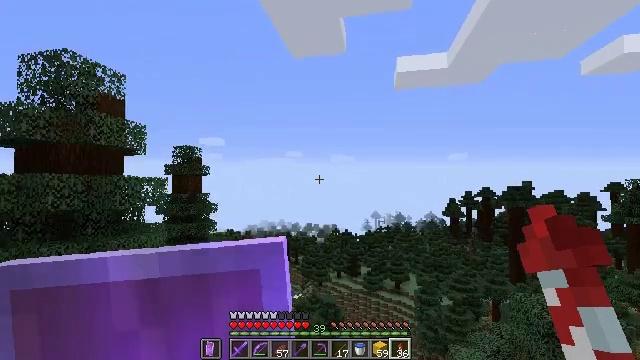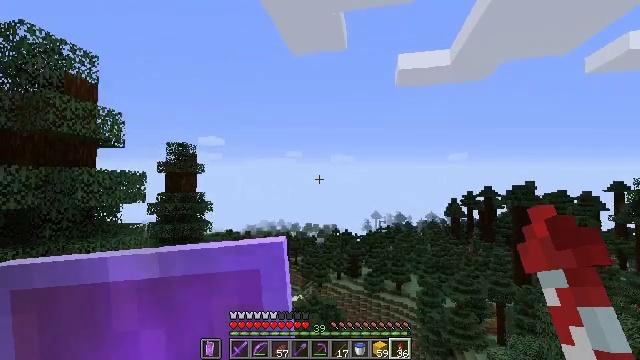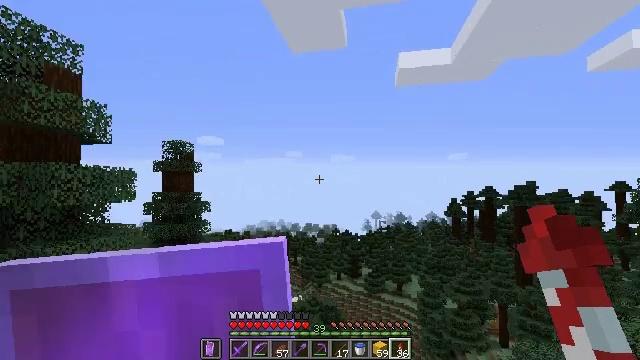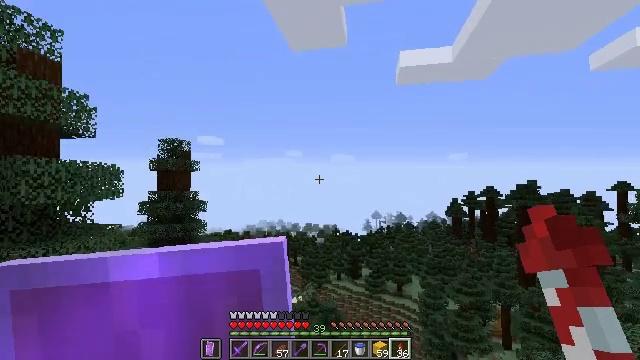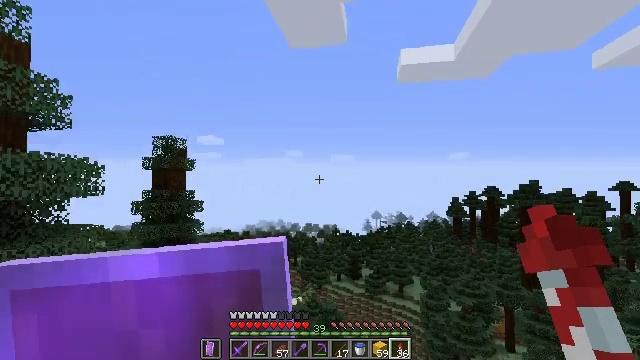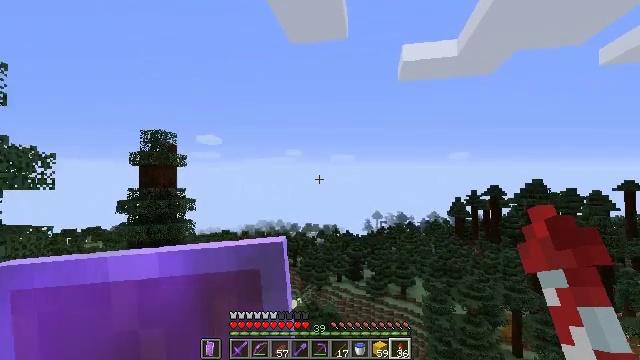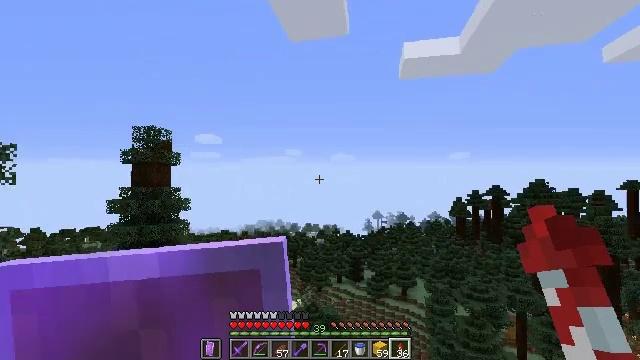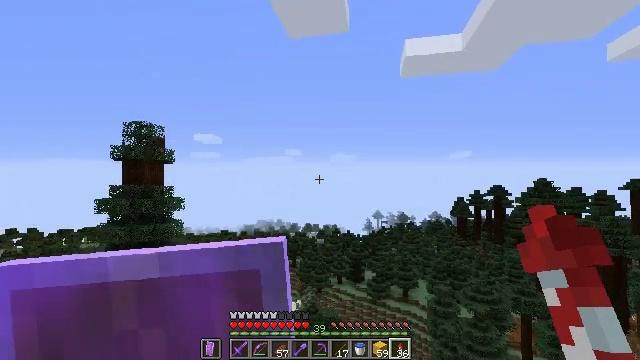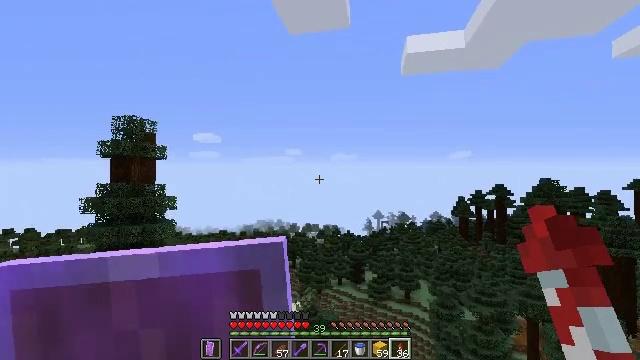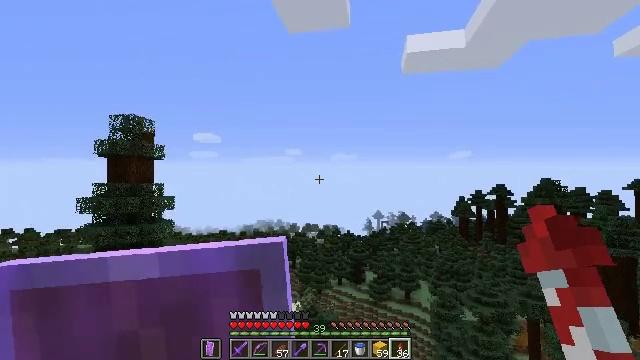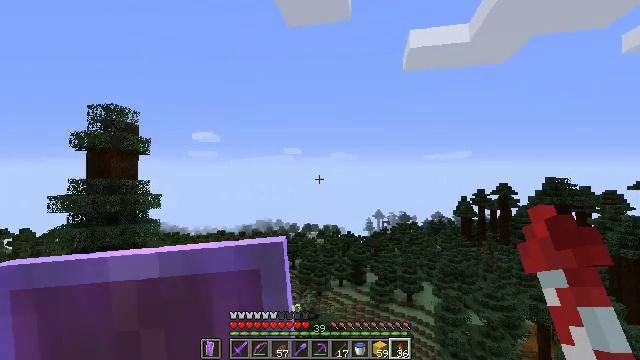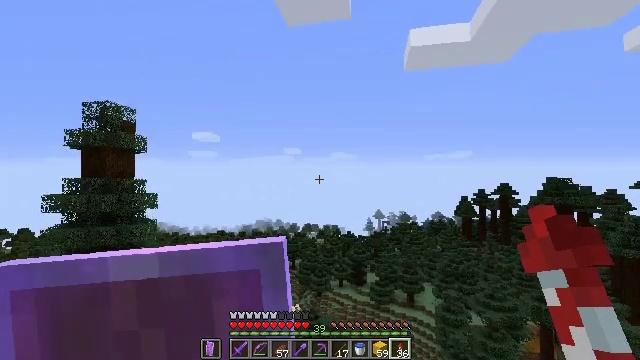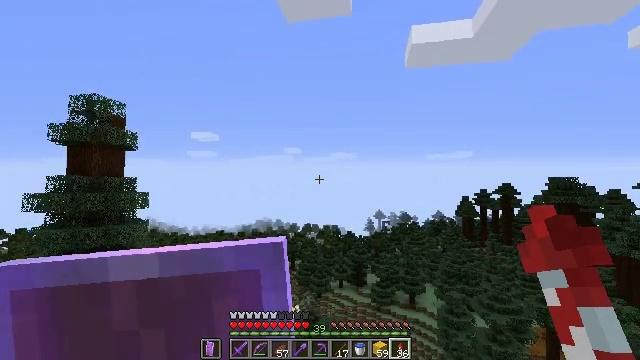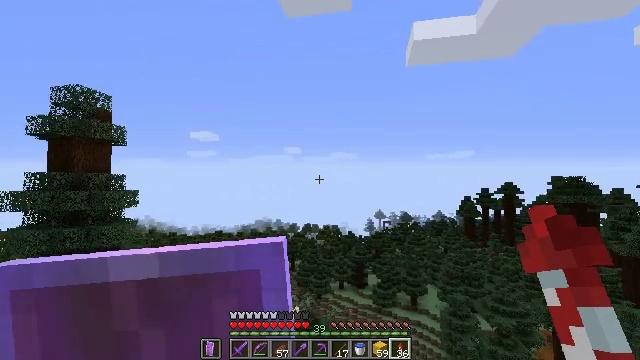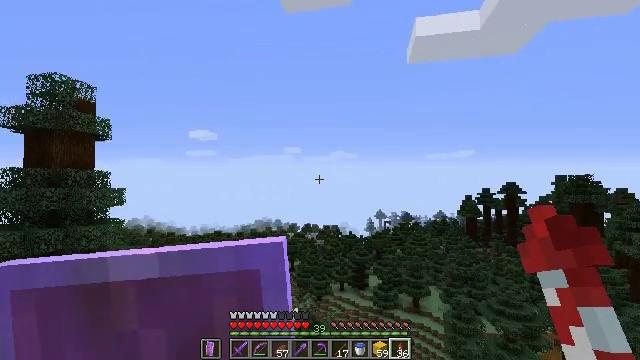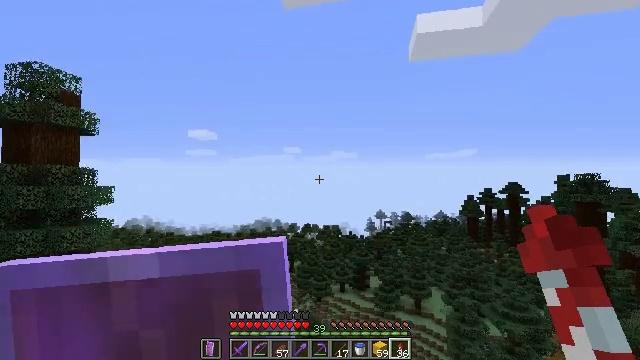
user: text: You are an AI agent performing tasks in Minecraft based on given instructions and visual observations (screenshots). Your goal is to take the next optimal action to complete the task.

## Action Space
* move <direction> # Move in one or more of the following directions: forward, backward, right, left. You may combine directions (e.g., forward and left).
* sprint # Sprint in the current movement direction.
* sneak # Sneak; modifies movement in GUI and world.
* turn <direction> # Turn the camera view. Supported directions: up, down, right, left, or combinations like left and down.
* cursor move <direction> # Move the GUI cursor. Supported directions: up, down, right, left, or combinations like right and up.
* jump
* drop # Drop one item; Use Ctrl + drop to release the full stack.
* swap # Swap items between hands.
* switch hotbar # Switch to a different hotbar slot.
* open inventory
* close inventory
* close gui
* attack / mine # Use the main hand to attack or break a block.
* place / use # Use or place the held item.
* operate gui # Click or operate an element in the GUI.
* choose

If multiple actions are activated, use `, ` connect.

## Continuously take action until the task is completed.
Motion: motion action
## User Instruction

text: craft item cyan carpet
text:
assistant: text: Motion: no_op
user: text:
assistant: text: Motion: no_op
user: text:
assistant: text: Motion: no_op
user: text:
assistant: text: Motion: no_op
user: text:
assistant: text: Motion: no_op
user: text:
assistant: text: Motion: no_op
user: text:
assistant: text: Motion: no_op
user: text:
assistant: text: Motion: no_op
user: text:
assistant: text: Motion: no_op
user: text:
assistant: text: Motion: no_op
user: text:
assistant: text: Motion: no_op
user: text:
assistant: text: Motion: no_op
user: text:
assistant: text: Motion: no_op
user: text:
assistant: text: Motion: no_op
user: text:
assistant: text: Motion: no_op
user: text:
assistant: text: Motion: no_op
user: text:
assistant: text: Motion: no_op
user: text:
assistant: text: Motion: no_op
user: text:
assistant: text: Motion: turn right and down
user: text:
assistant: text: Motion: turn right
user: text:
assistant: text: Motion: no_op
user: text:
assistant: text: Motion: no_op
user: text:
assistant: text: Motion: no_op
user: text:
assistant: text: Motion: no_op
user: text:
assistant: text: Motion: no_op
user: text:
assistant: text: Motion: no_op
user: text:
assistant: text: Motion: no_op
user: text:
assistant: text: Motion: no_op
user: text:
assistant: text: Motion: no_op
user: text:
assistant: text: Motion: no_op